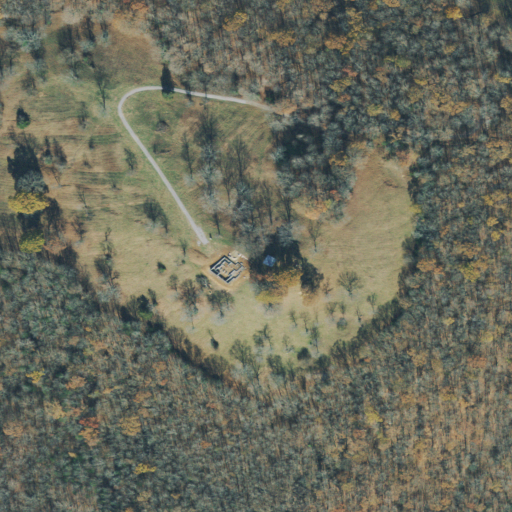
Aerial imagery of mountain in Tennessee named Fain Hill containing deciduous forest, pasture, mixed forest, and open development